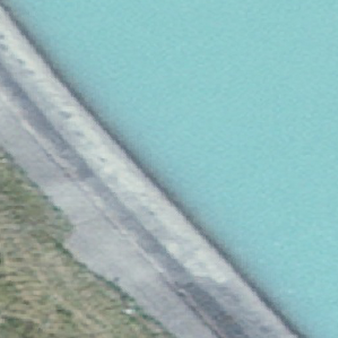
Label: other